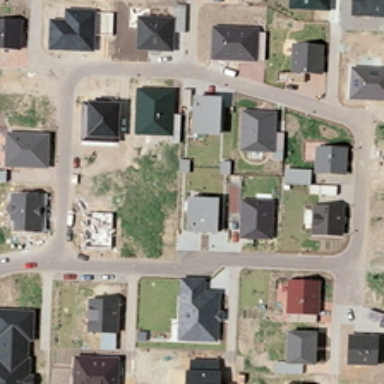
He area is a densely populated area .